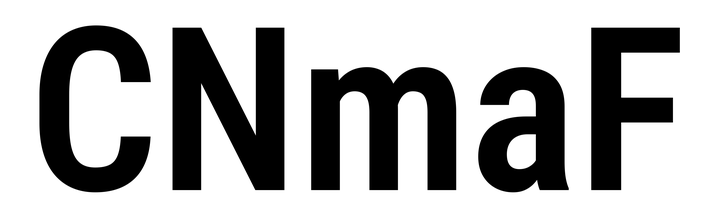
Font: Roboto_Condensed_SemiBold